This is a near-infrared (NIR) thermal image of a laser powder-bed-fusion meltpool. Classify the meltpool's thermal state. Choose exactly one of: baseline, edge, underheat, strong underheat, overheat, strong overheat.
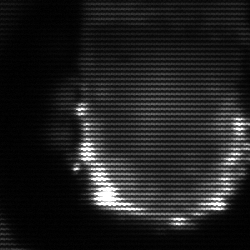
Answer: baseline